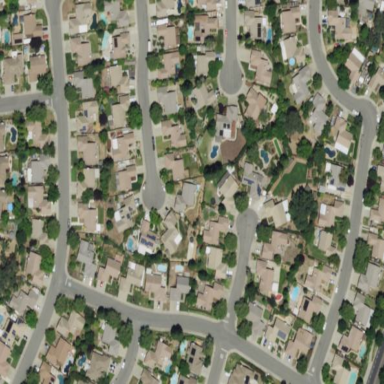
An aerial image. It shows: Residential area with detached houses.